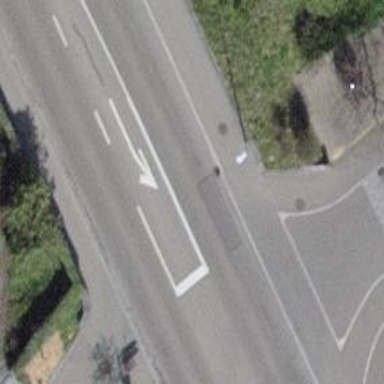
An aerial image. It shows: Primary highway with asphalt surface and designated lane for cyclists.